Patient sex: M
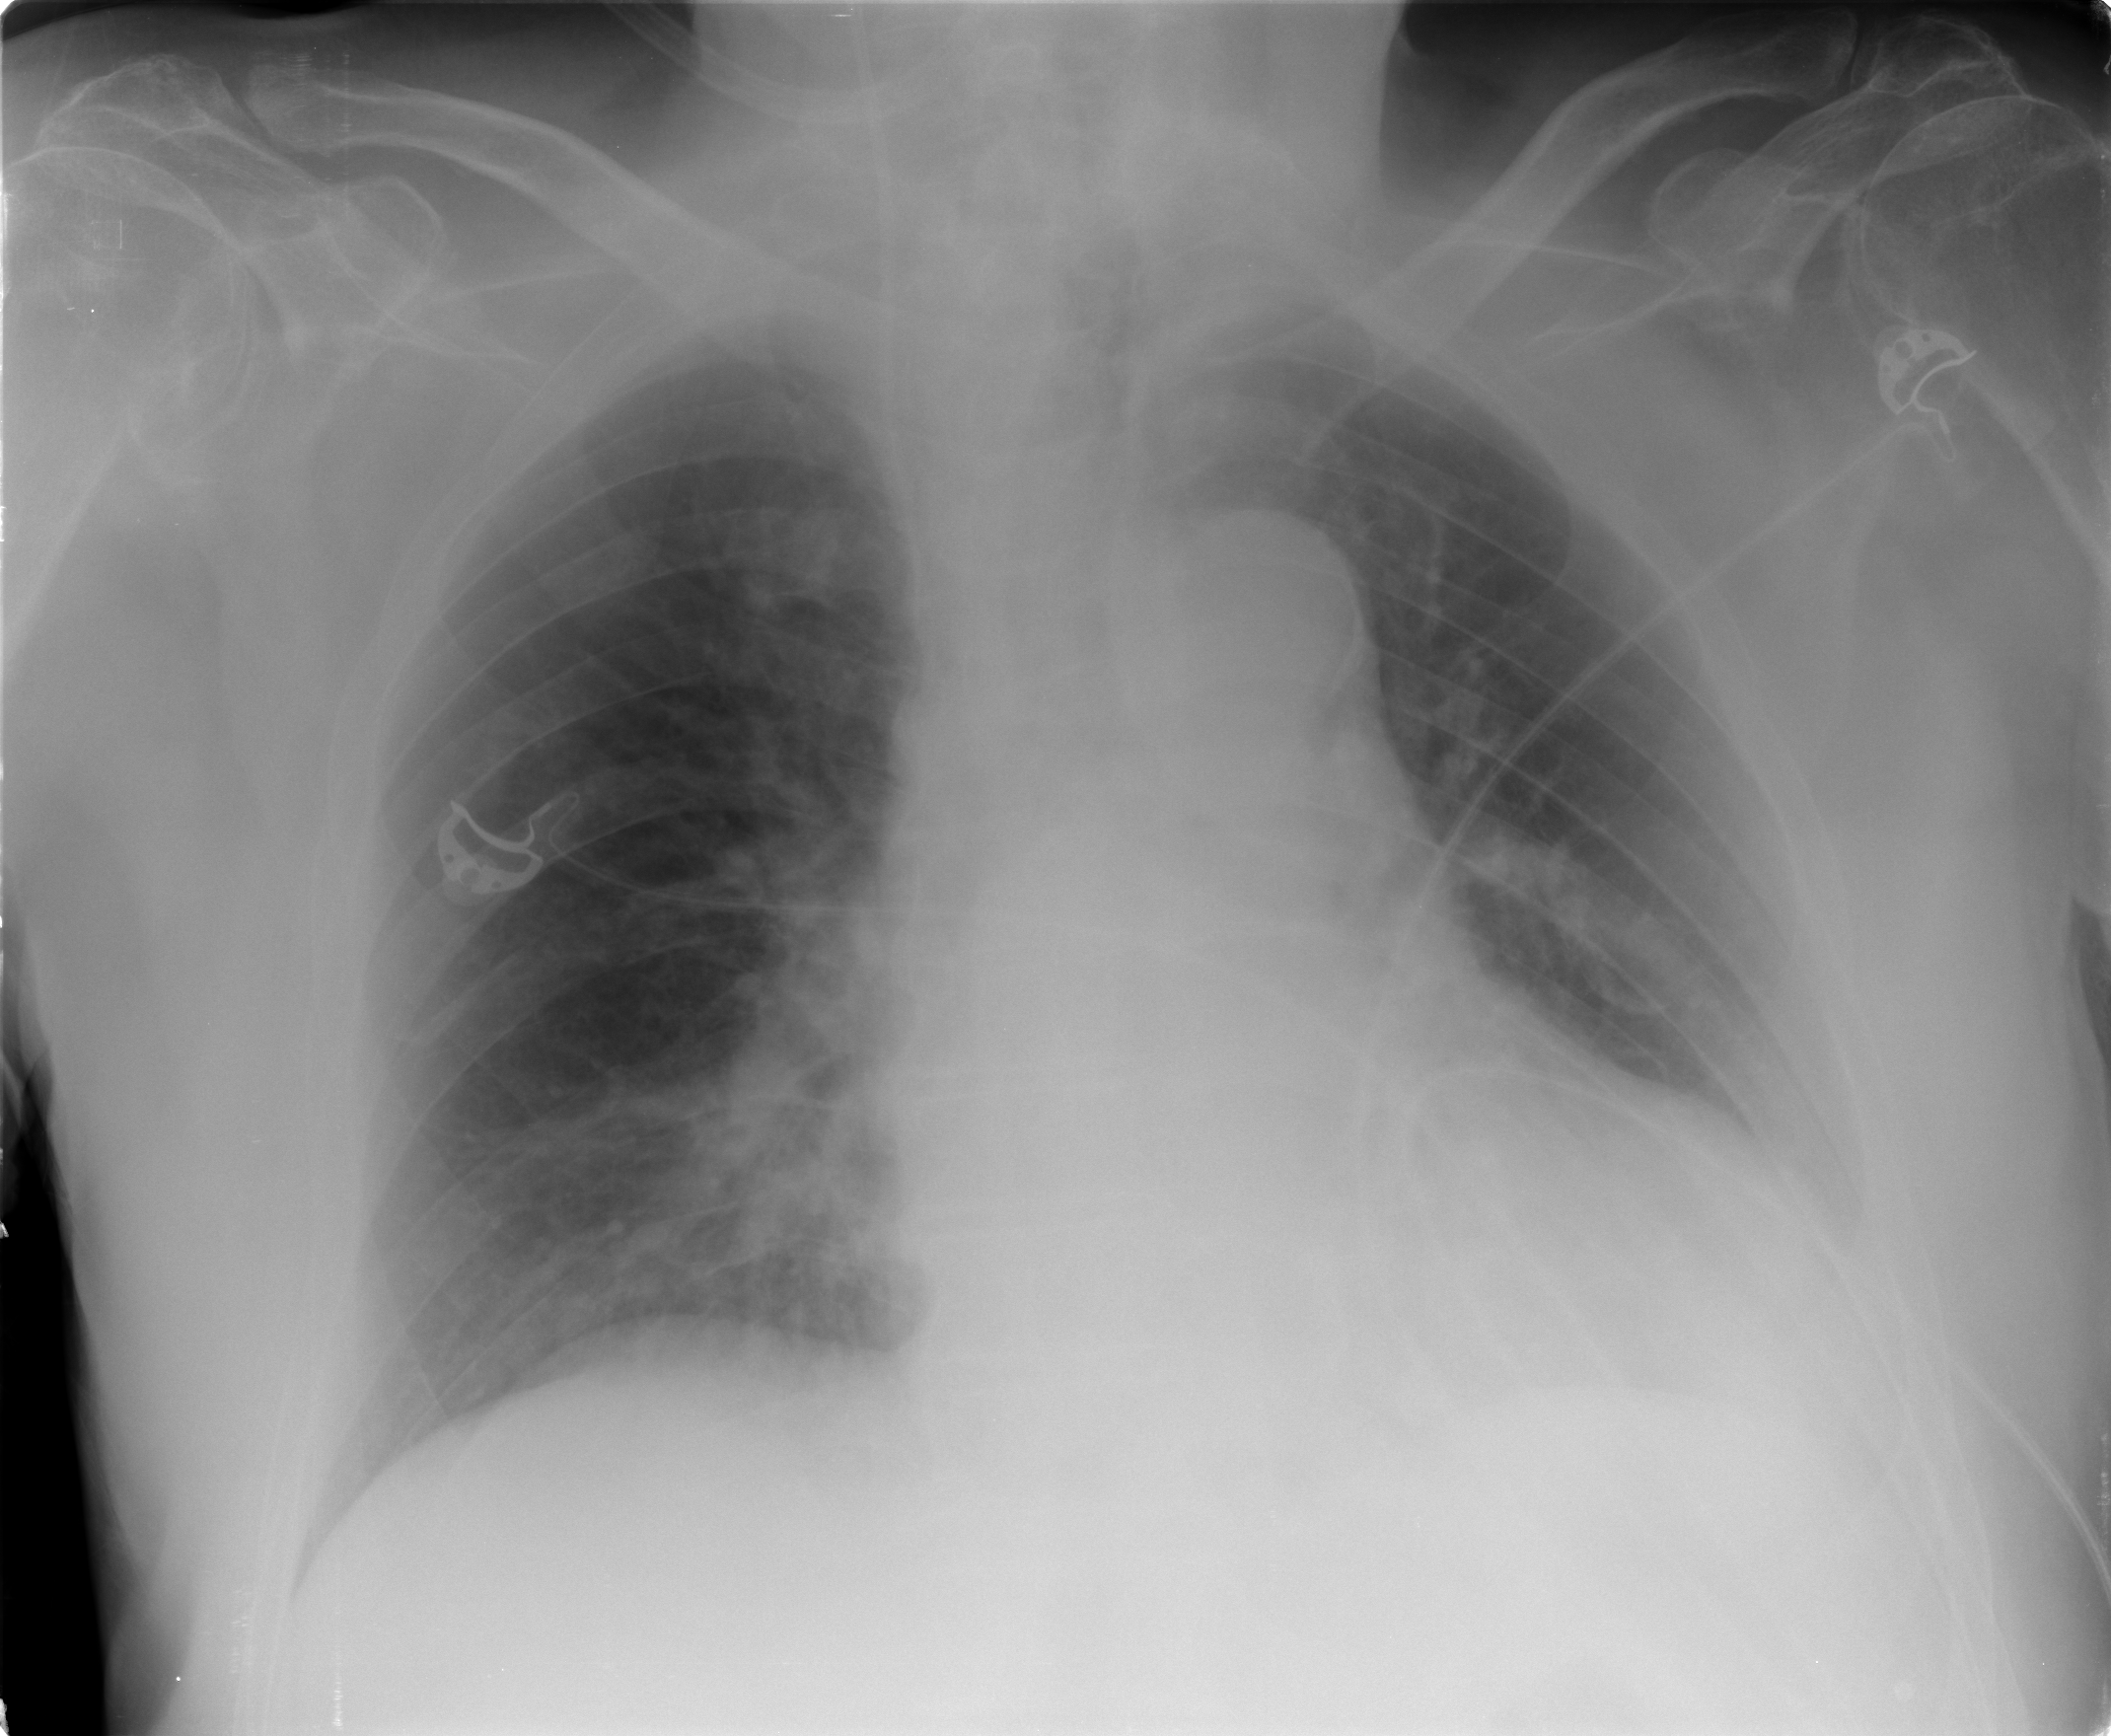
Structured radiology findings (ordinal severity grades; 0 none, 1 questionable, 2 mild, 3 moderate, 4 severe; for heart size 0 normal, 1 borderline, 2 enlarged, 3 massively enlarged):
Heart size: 2
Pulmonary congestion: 0
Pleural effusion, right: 0
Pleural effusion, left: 1
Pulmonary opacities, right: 0
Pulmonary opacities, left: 0
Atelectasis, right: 0
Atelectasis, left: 0